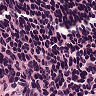
Metastatic tissue present: no